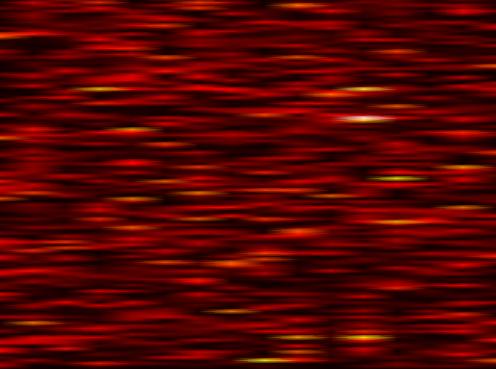
Label: OFDM